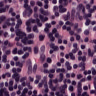
Metastatic tissue present: no